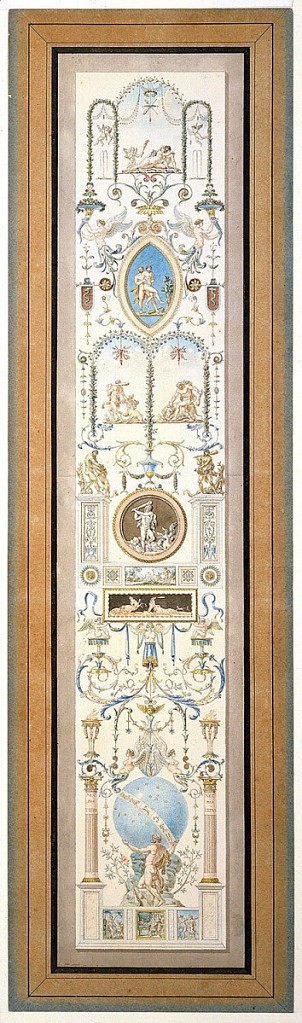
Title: Panel with Grotesque Design and Scenes of the Labors of Hercules
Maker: Charles Normand, French, 1765 – 1840
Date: ca. 1800
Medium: Pen and black ink, brush and watercolor on off-white paper, lined with white heavy paper and framed by blue color paper colored light brown and black
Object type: Drawing
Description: Design for a wall panel with a vertical composition.  Episodes from the life of Hercules are interspersed amidst a finely drawn, elaborate display of gardens, urns, nymphs, leafy arbors, pavilions and arabesques.  The panel's representations include, from the bottom up: Hercules and Dejanira; Hercules and Antaeus;  Hercules and Cerverus;  Hercules and the Cretan bull; Hercules and Nemean lion; Hercules carrying the apples of the Hesperides; Hercules killing the Hydra;  Hercules and Geryon (?); Hercules as boy with snake; Mercury advising Hercules.